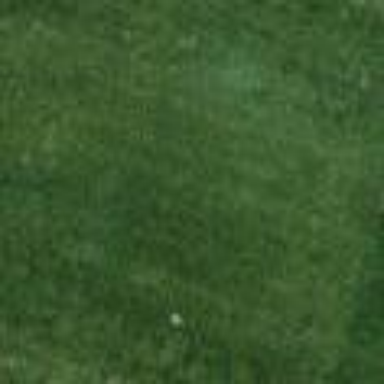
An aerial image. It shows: Golf tee on grassy land.